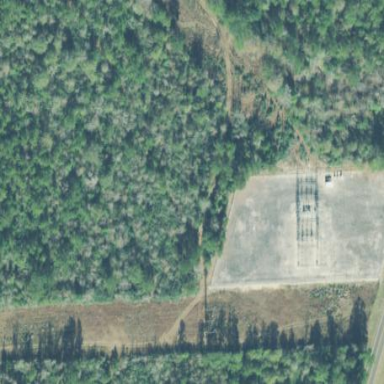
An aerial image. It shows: Substation for switching power equipment surrounded by fence.